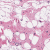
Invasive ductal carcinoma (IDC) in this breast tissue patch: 0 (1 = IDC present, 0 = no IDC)